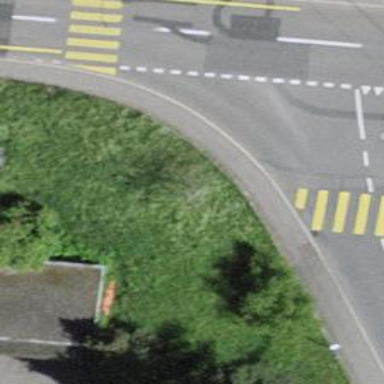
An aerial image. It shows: Asphalt sidewalk along the footway.